Interaction volume radius: 5 \u00c5
Interaction volume height: 15 \u00c5
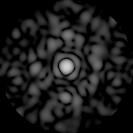
Disorder parameter: 0.8499